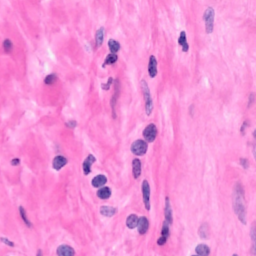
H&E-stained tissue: Breast